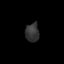
Tissue: skin
Cell type: Epithelial cells
Senescence score: 0.2854
Nuclear area (px): 251
Mean DAPI intensity: 51.912